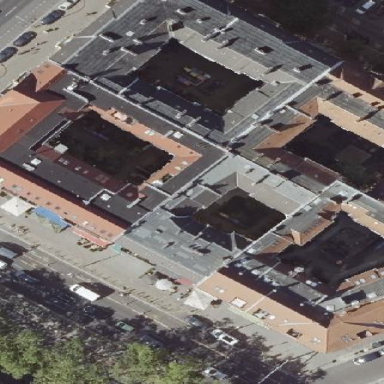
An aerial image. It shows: Unique building with double saltbox roof shape. It is mixed-use structure with apartments and commercial spaces.